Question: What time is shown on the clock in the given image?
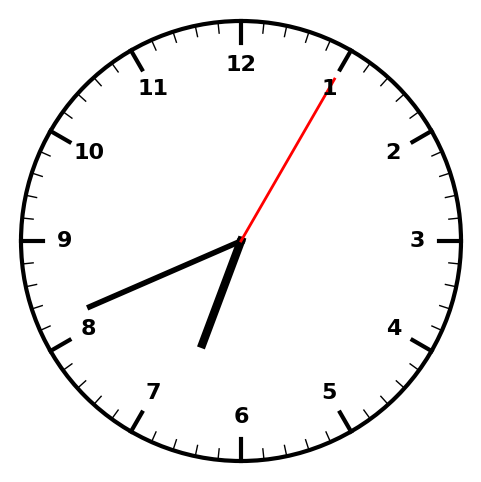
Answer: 06:41:05